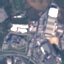
Land use / land cover: Industrial